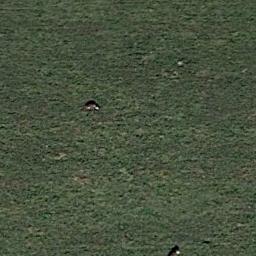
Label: meadow